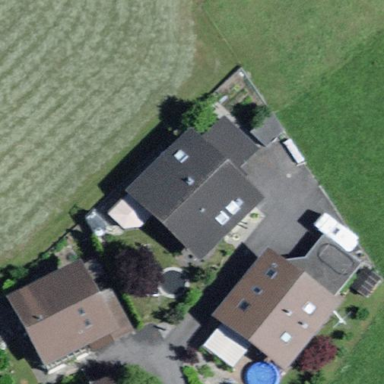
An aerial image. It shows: Residential building.